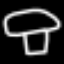
Label: mushroom